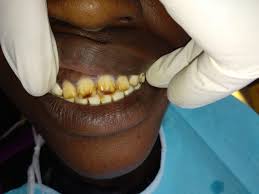
Condition: Tooth Discoloration